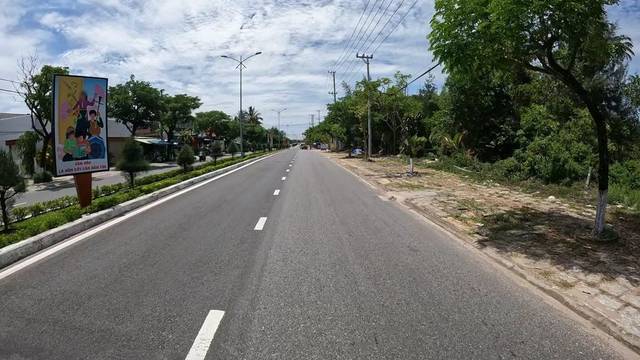
Region: Vietnam
Coordinates: 15.911, 108.338